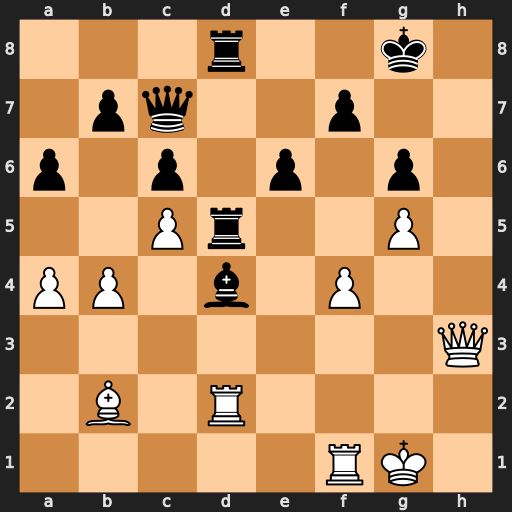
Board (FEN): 3r2k1/1pq2p2/p1p1p1p1/2Pr2P1/PP1b1P2/7Q/1B1R4/5RK1
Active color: w
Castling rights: -
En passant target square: -
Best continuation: Bxd4 Rxd4 Rh2 Kf8 Qh8+ Ke7 Qf6+ Kd7 Qxd4+